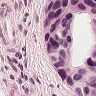
Metastatic tissue present: yes